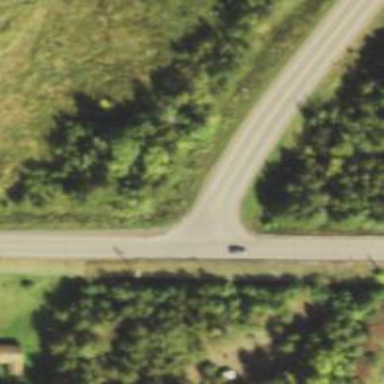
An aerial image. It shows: Tertiary road.